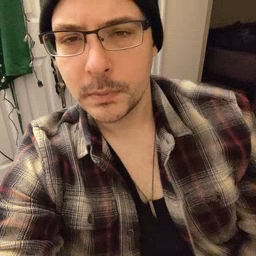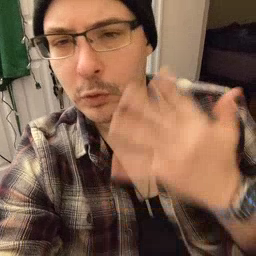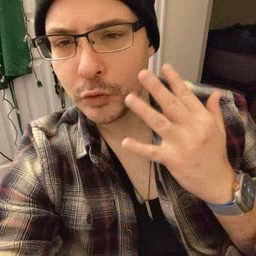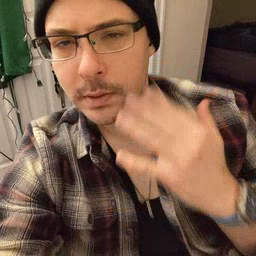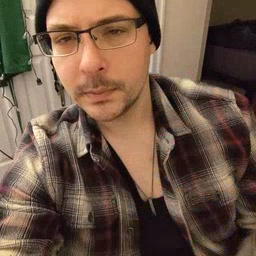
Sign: tree